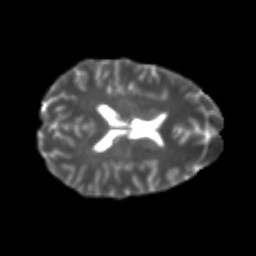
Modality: T2w
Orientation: axial
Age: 24
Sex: female
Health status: healthy
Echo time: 0.074 s